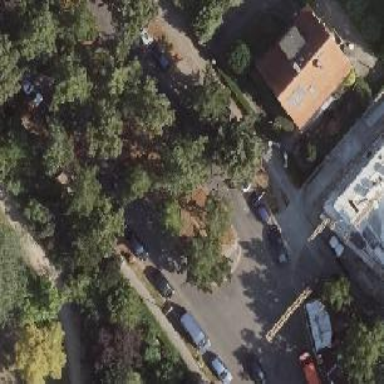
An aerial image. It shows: Beautiful avenue lined with deciduous broadleaved trees.